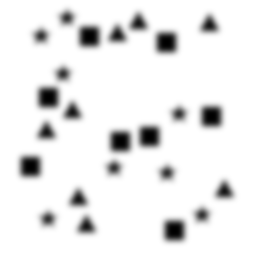
Squares: 8
Triangles: 8
Stars: 8
Total shapes: 24